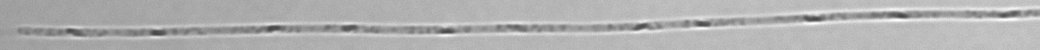
Label: Leptocylindrus